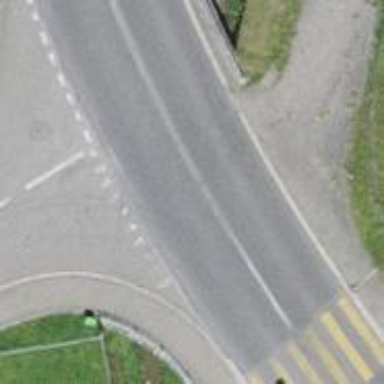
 featuring lane markings. The road is on bridge."